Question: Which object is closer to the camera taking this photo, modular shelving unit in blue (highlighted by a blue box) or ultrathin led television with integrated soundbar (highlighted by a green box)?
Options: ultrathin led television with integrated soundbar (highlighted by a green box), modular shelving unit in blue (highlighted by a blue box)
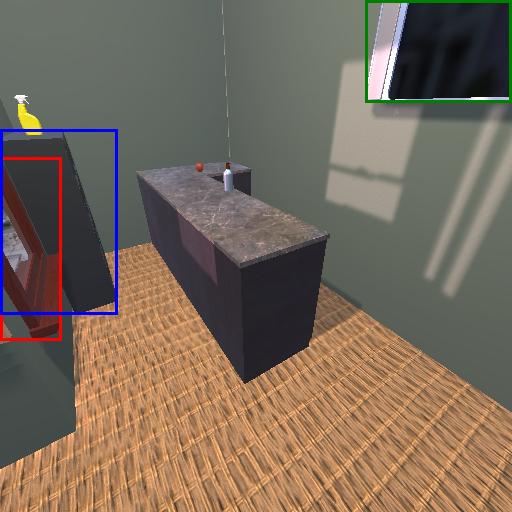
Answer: ultrathin led television with integrated soundbar (highlighted by a green box)